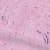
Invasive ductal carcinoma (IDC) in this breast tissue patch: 0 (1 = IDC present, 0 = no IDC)